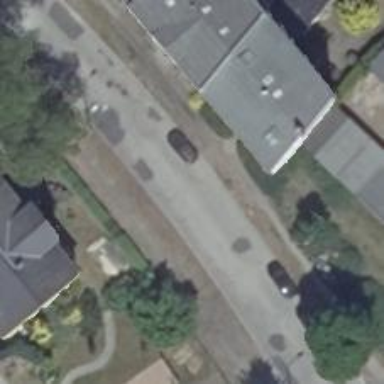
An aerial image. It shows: Secondary road with sidewalk on the left.